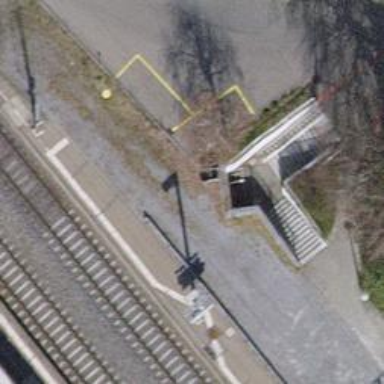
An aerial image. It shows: Set of steps on the road with ramp.